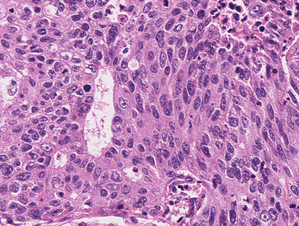
Tumor epithelial tissue: yes
Tumor-associated stroma tissue: no
Normal tissue: no